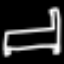
Label: bed